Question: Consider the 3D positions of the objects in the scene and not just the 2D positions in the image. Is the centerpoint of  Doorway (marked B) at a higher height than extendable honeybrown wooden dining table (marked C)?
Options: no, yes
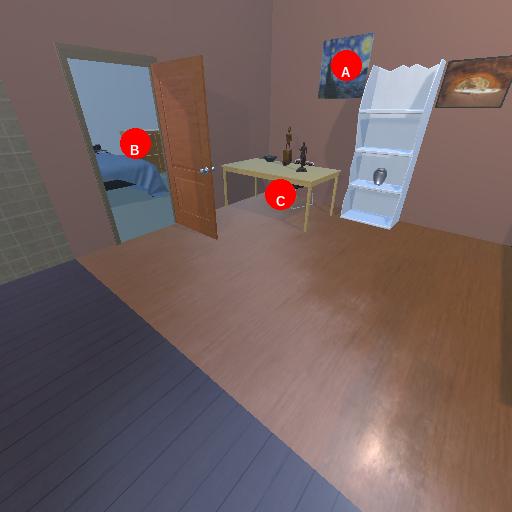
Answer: no